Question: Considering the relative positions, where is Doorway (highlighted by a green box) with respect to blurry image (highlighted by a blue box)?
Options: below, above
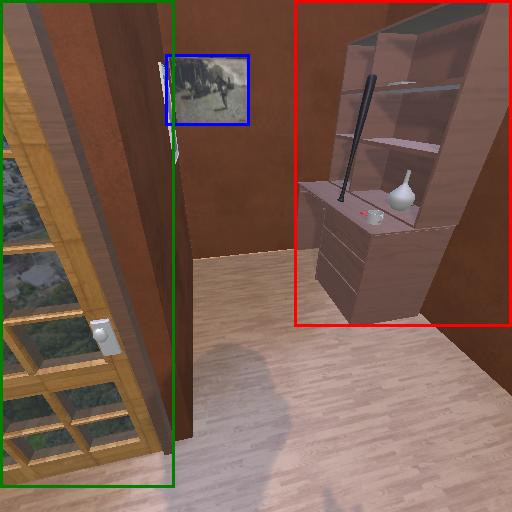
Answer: below